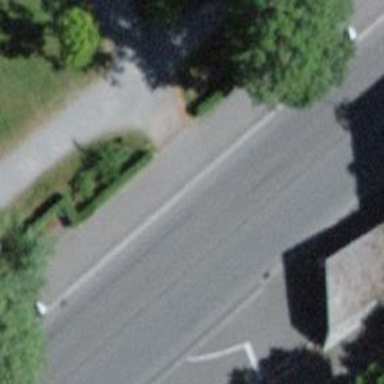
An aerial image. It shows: Bench.